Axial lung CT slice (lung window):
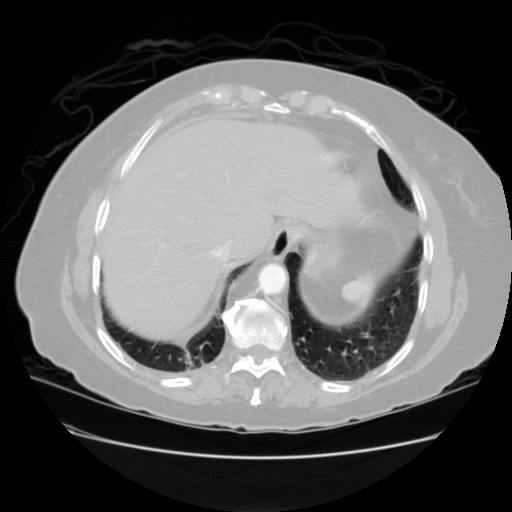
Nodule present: no